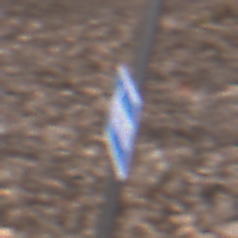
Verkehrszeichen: EinbahnstrasseLinksweisend
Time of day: MorningAfternoon
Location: Outdoor (Nature)
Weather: Overcast
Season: Autumn
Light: Natural